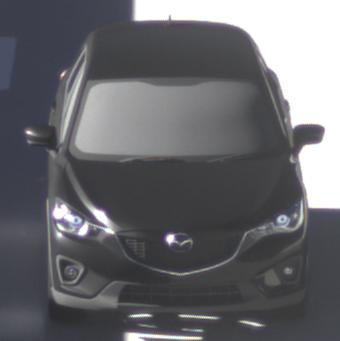
Make: Mazda
Model: CX-5 2.0 SKYACTIV-G 160
Detailed model: CX-5 (GH)
Model produced from: 2012/04
Model produced until: 2015/02
Doors: 5
Color: black
Road condition: dry road
Daytime: morning or afternoon
Contrast: high contrast